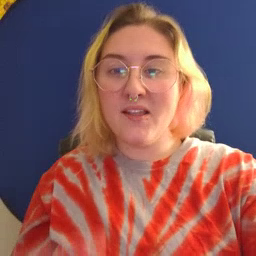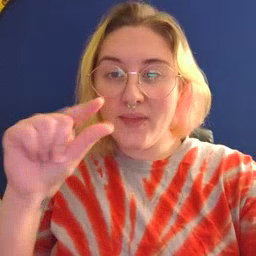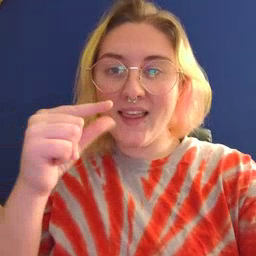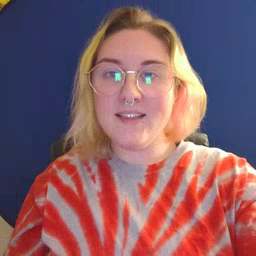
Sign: green